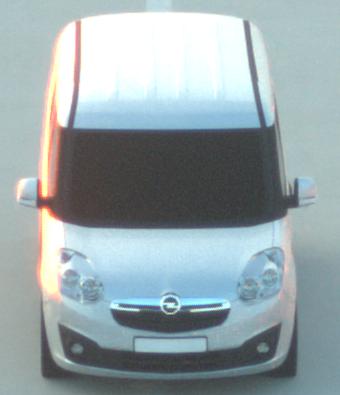
Make: Opel
Model: Combo Combi L1H1 1.4
Detailed model: Combo (D) Combi
Model produced from: 2012/01
Model produced until: 2013/11
Doors: 5
Color: white
Road condition: dry road
Daytime: sunrise or sunset
Contrast: medium contrast